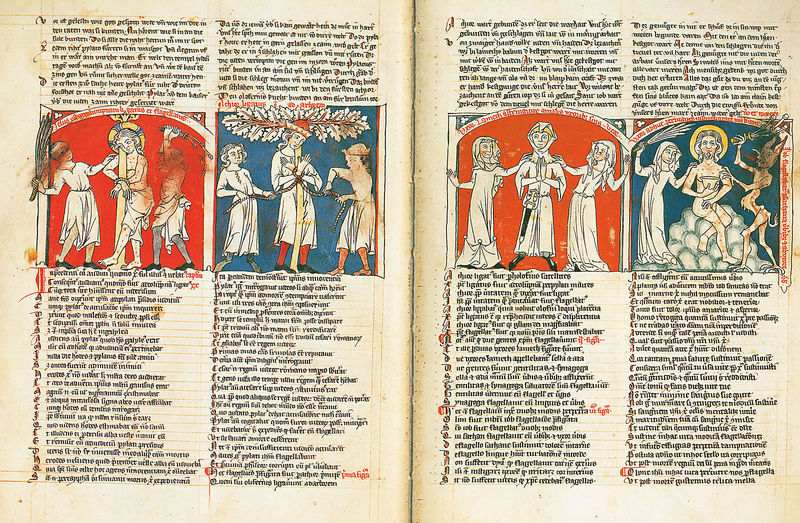
Titel: Codex Cremifanensis 243
Schlagwörter: baum, blau, felsen, gemälde, mann, frauen, rot, mütze, schale, stein, schrift, bilder, papier, vergilbt, spalten, thron, blut, buch, kreuz, seil, initialen, gefangen, illustration, text, peitsche, beten, dämon, flecken, heiligenschein, seiten, christus, jesus, kreuzigung, wunden, christlich, leiden, teufel, heilige, buchseiten, schlagen, szenen, christentum, letter, kapitol, fessel, latein, buchmalerei, passion, gefesselt, geißelsäule, geisselung